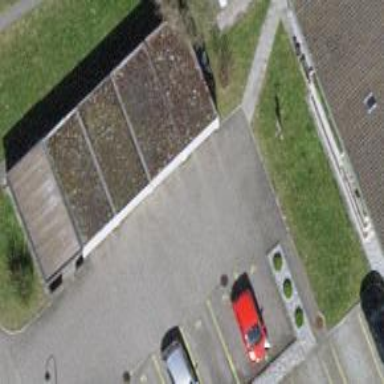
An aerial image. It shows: Group of garages.